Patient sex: M
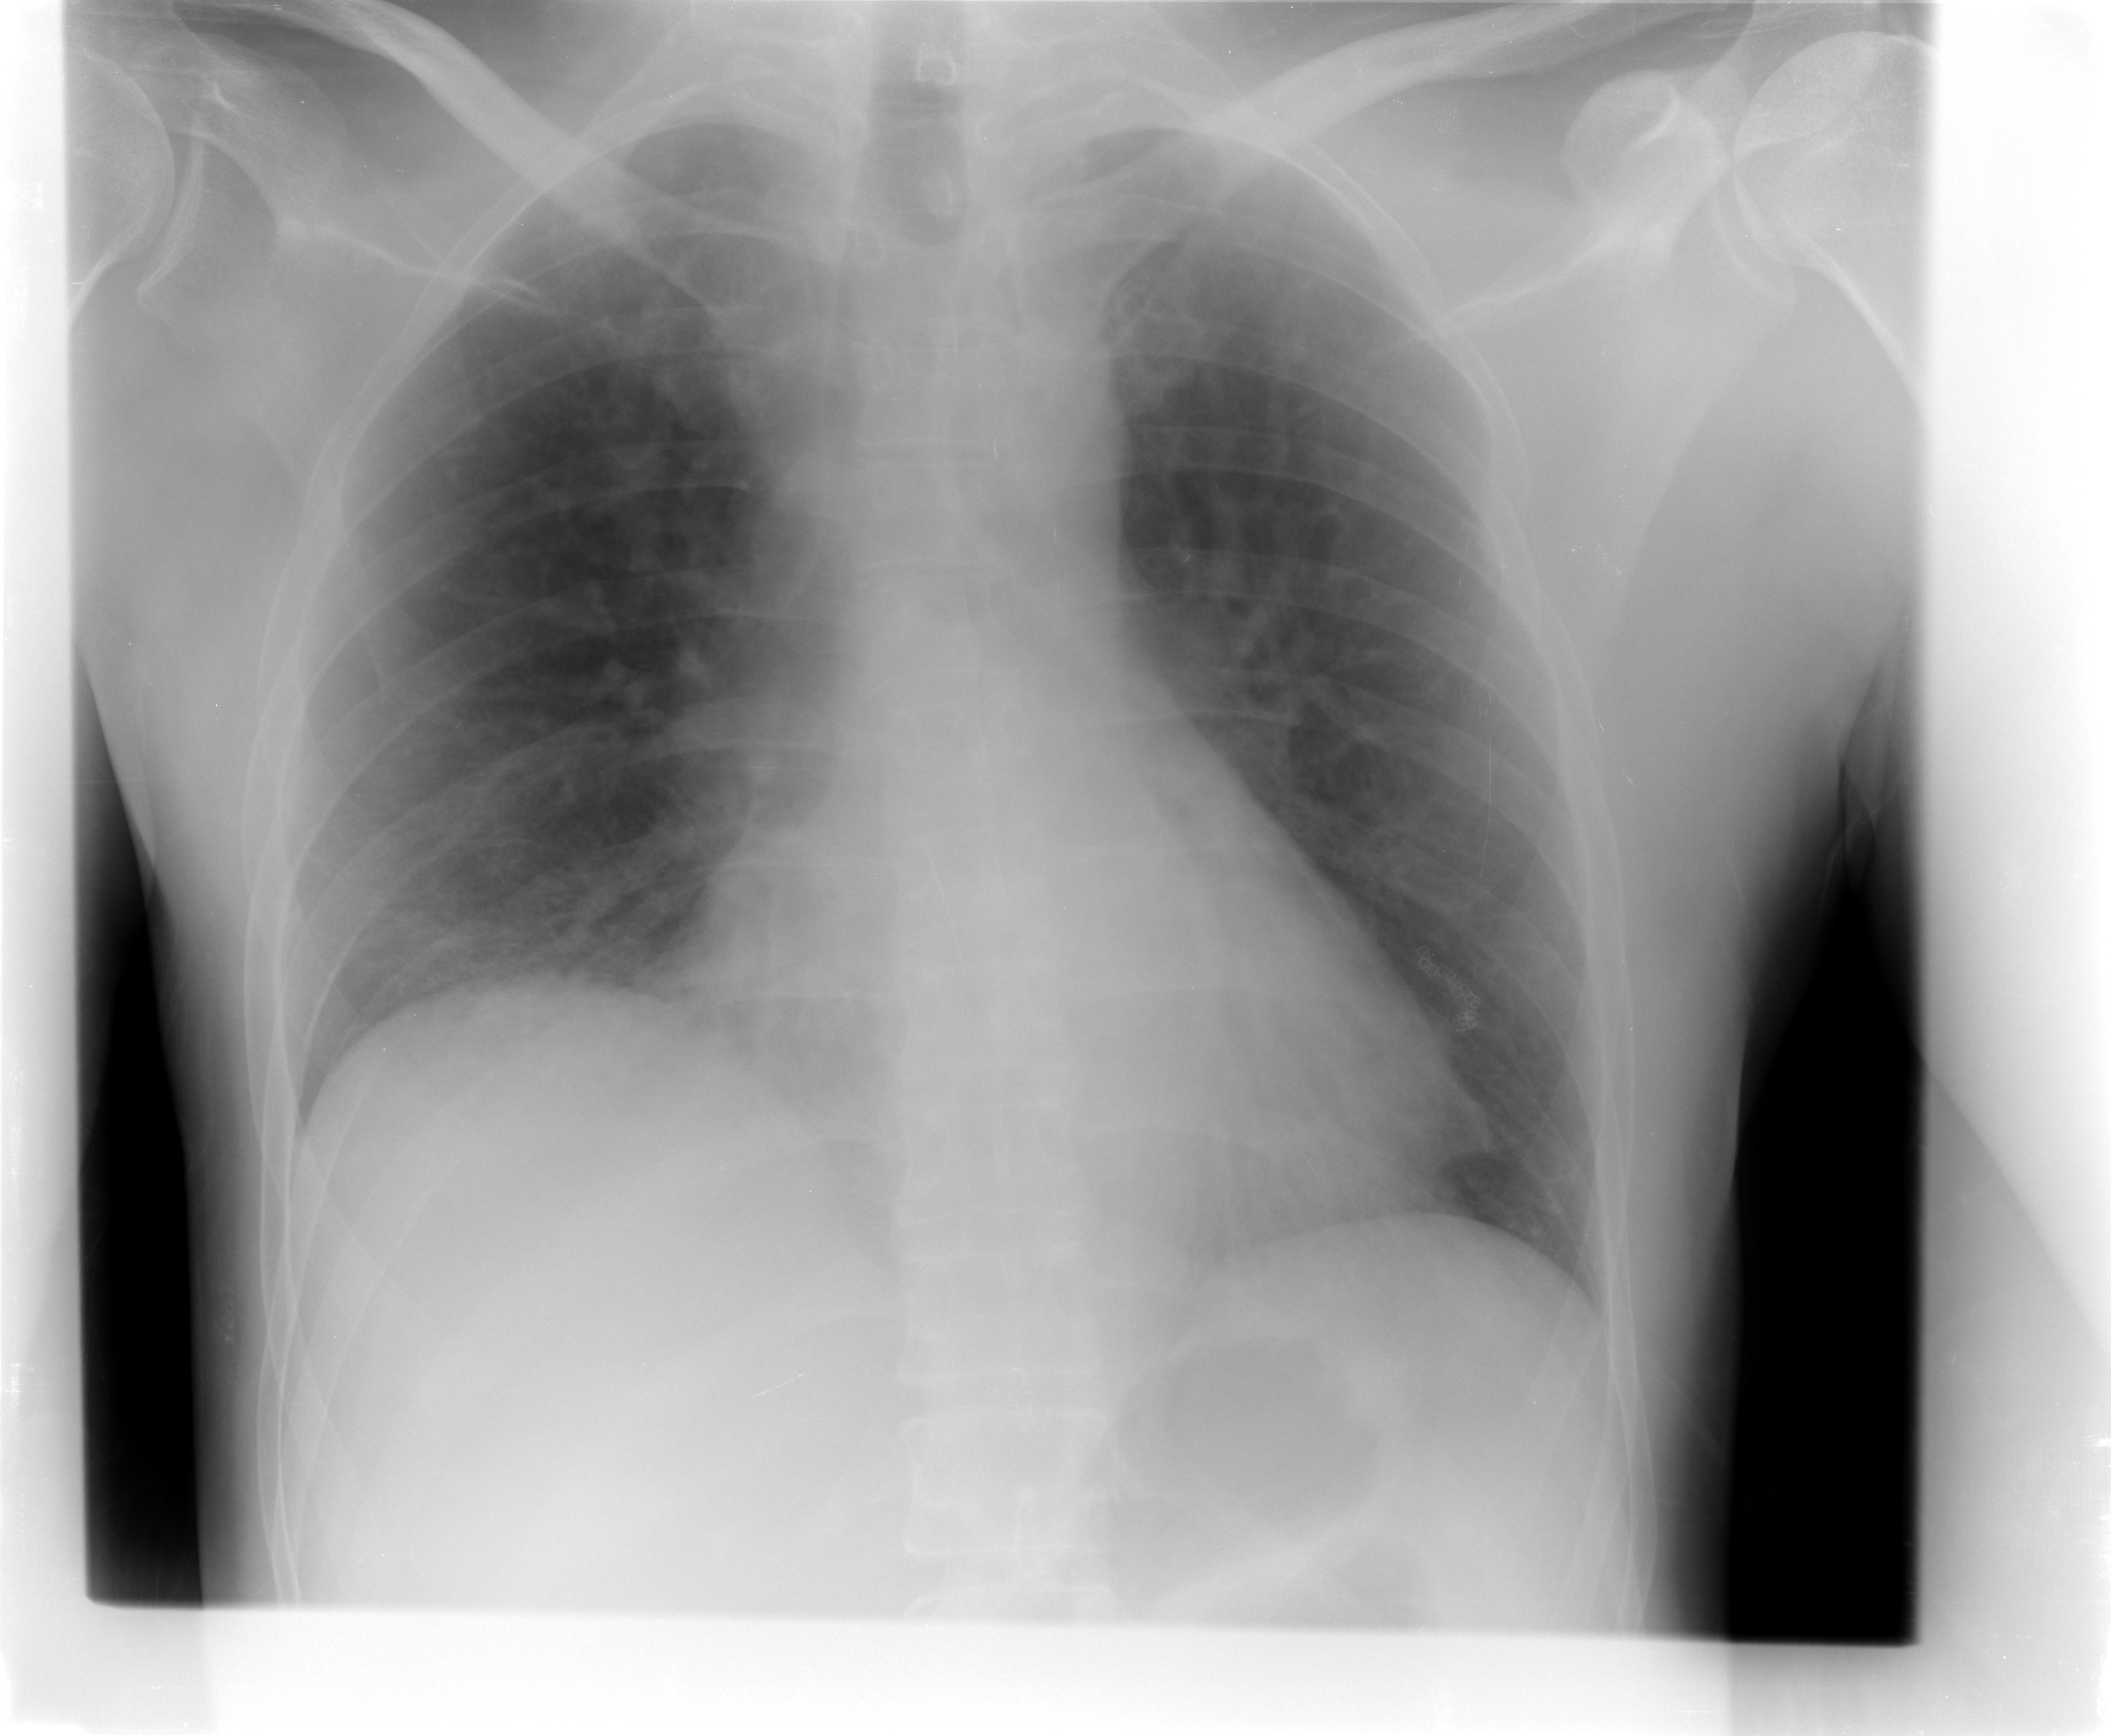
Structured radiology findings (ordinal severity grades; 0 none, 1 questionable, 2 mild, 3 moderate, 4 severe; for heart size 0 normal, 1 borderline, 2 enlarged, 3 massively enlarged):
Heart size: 2
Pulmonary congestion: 2
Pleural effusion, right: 2
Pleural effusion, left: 0
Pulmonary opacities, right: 1
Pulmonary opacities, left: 0
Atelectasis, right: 2
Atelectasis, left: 0